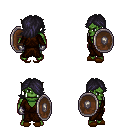
a pixel art fantasy rpg character, male body template, orc, green skin, brown robe, teal pants, raven swoop hairstyle, metal gloves, brown slippers, shield, four views (front, back, left, right), 2x2 character sprite sheet, small pixel art, hard edges, no anti-aliasing